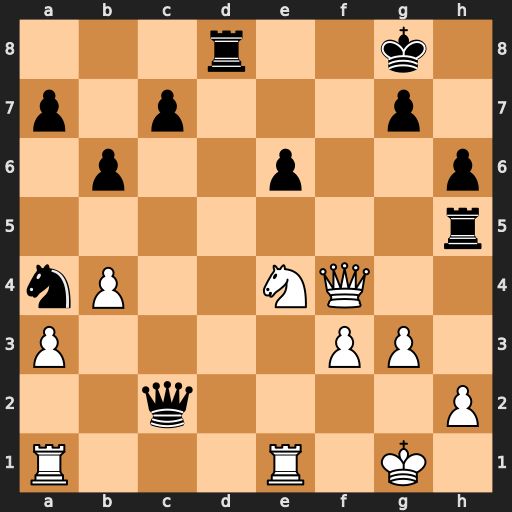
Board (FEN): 3r2k1/p1p3p1/1p2p2p/7r/nP2NQ2/P4PP1/2q4P/R3R1K1
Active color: w
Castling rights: -
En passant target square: -
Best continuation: Nf6+ gxf6 Qg4+ Kf7 Qxh5+